Question: My current Mysql query is
'''
SELECT max(login_time) FROM login_time_table WHERE login_time >='2014-10-12' AND login_time <= '2014-10-14' group by user_id"
'''
It provides all the data maximum with in that group and limit date provided there but
I need the login_time must be with in the date provided in where condition and it must be max with in the whole table not only within that range provided in that query.
eg:- let my data be

I want id 362,361 as my answer but
it provides 362,361 and 361
Thank You in advance.
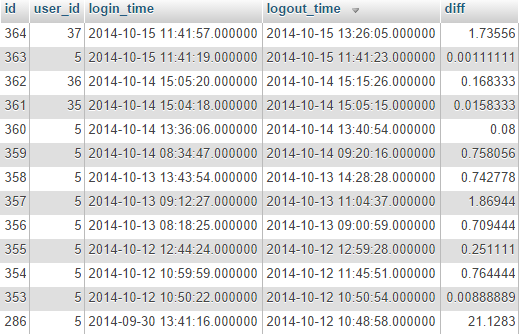
Answer: How does this work?
'''
SELECT user_id, login_time
FROM login_time_table
GROUP BY user_id
HAVING MAX(login_time) >='2014-10-12' AND MAX(login_time) <= '2014-10-14';
'''